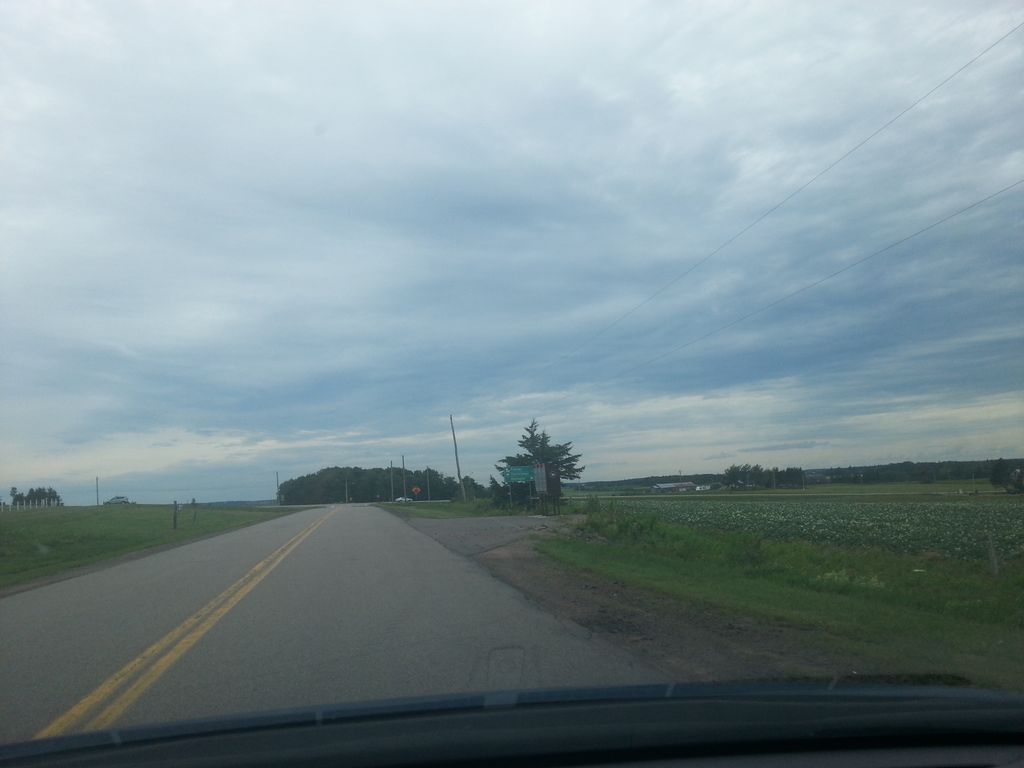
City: charlottetown